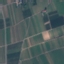
Land use / land cover: PermanentCrop